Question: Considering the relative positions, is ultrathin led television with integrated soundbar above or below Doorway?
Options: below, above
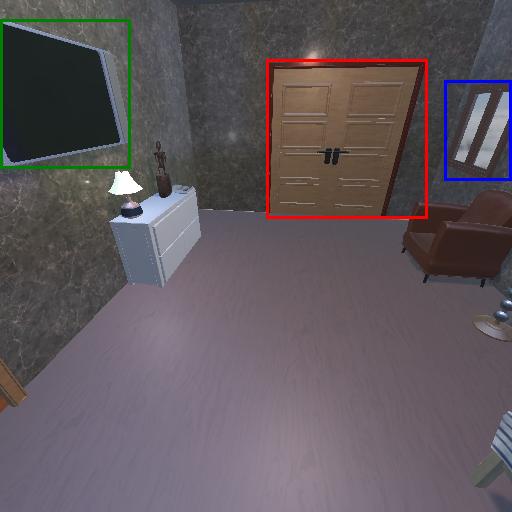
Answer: below